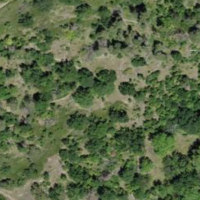
EUNIS habitat code: 48
Species observed at this site:
Rhamnus cathartica